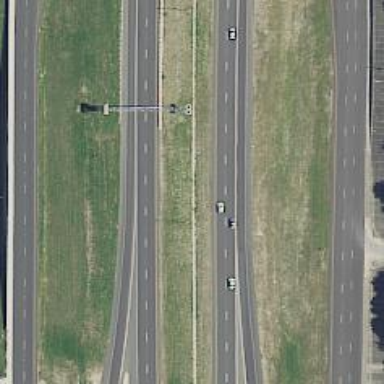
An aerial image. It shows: Motorway junction.